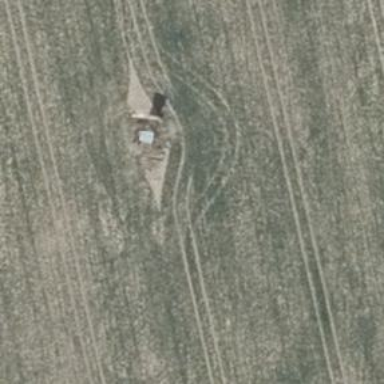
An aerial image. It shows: Shelter that serves as hunting stand.